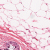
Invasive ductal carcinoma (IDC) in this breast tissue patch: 0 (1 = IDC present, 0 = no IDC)